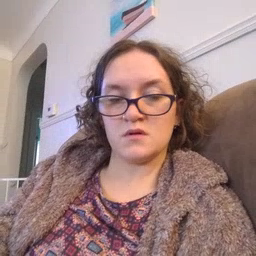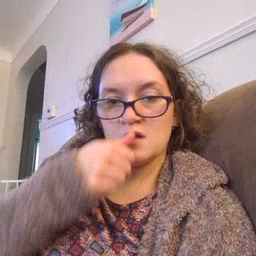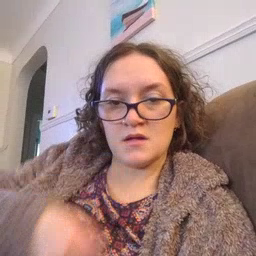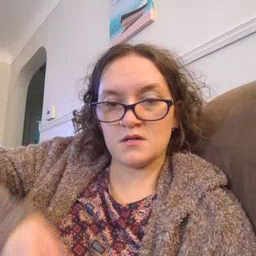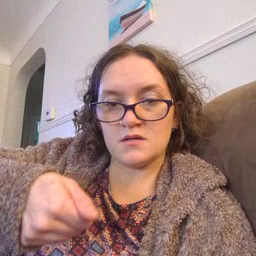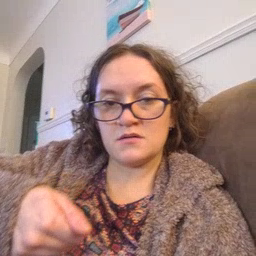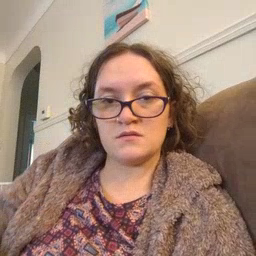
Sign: hide